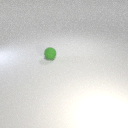
small green rubber sphere